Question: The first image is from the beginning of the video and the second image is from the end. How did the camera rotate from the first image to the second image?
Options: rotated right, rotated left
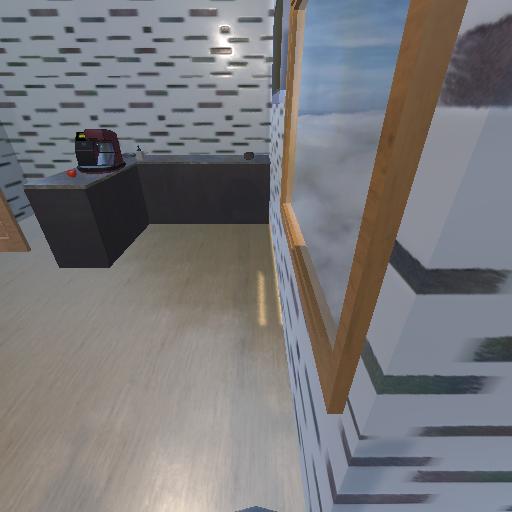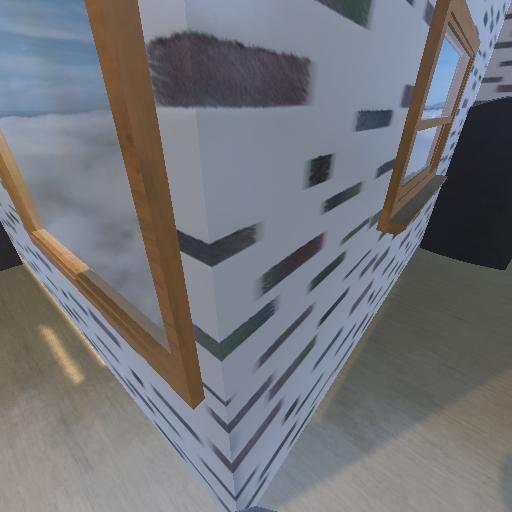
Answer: rotated right